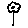
Label: flower